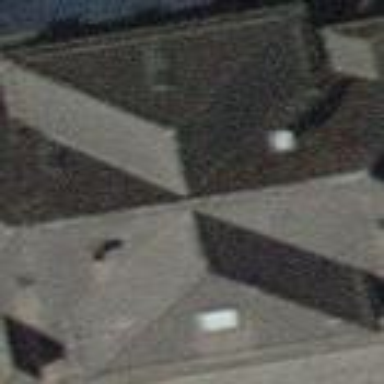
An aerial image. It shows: Building with hipped roof.